Interaction volume radius: 10 \u00c5
Interaction volume height: 20 \u00c5
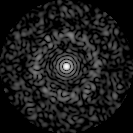
Disorder parameter: 0.857